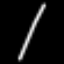
Label: line